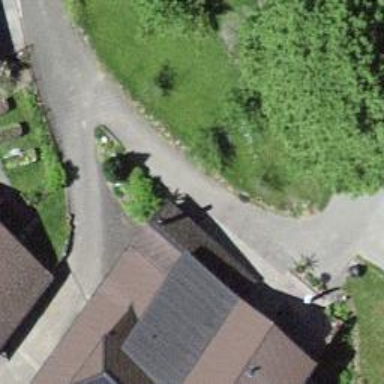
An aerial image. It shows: Unpaved driveway serving as service road.